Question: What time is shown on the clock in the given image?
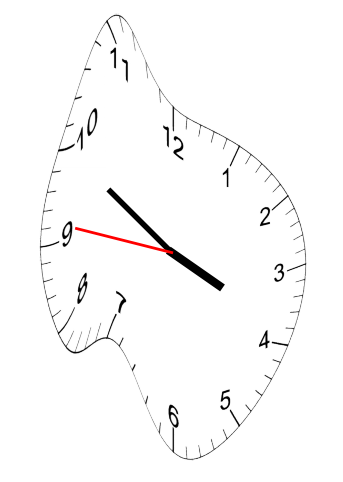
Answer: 03:49:46